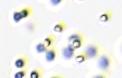
Label: Phaeocystis